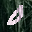
Label: 0